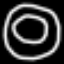
Label: donut